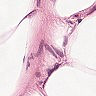
Metastatic tissue present: no